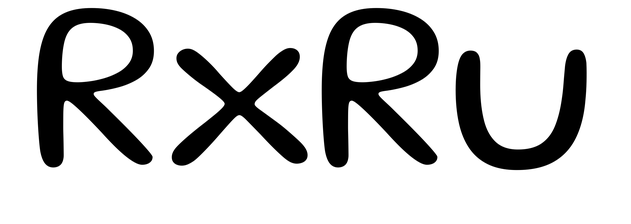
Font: Gluten_Light